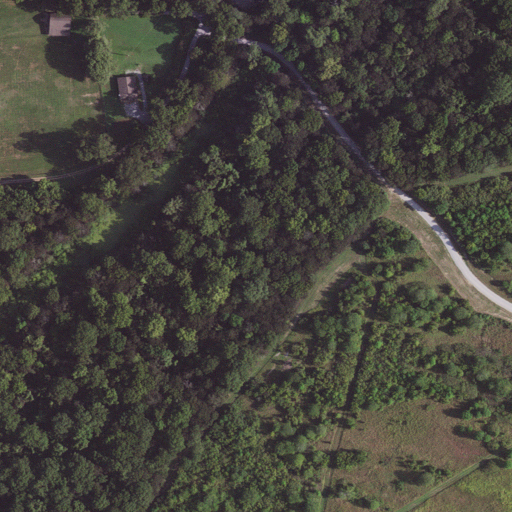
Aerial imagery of island in Arkansas named Island Number 71 containing woody wetlands, cultivated crops, low intensity development, and open development